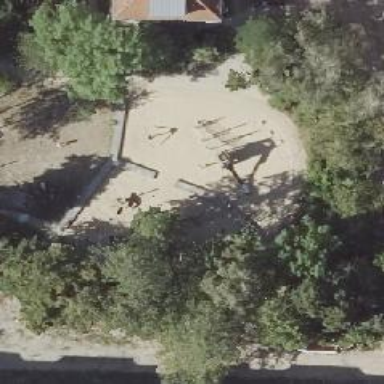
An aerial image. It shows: Playground with various play structures.